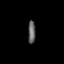
Tissue: lung
Cell type: Others
Senescence score: 0.2278
Nuclear area (px): 167
Mean DAPI intensity: 97.778